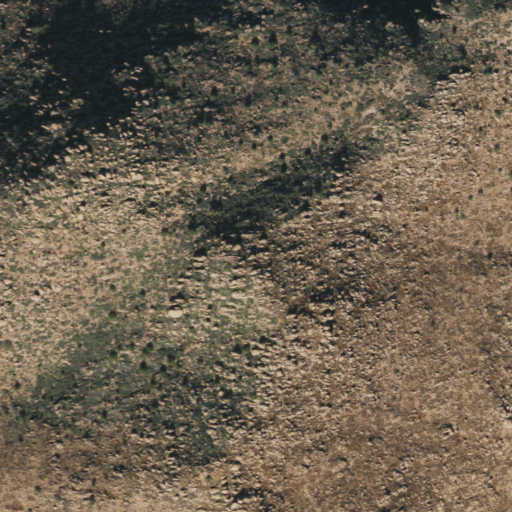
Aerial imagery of mountain in Arizona named Hutton Peak containing shrub and evergreen forest